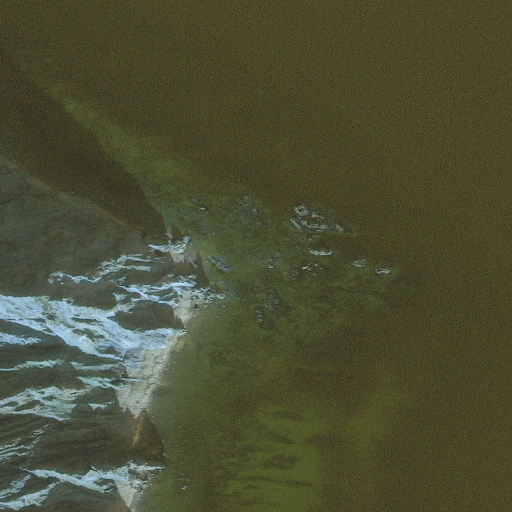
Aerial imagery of cape in Alaska named Renshaw Point containing only unknown